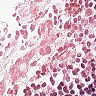
Metastatic tissue present: yes